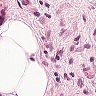
Metastatic tissue present: yes